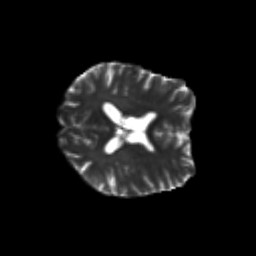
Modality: T2w
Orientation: axial
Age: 26
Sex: female
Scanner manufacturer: siemens
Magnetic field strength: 3 T
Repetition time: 3.5 s
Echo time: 0.125 s